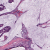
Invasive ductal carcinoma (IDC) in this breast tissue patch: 1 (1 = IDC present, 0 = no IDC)